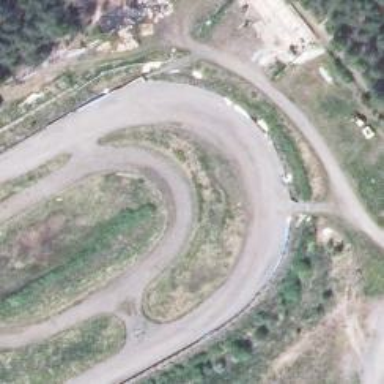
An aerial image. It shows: Raceway for motor sports.